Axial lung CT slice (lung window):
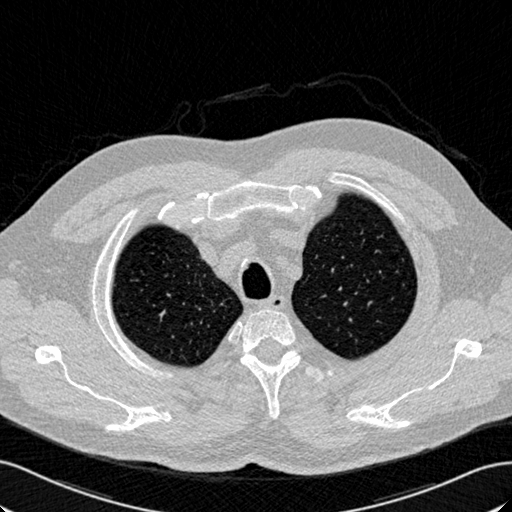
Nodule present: no